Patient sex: M
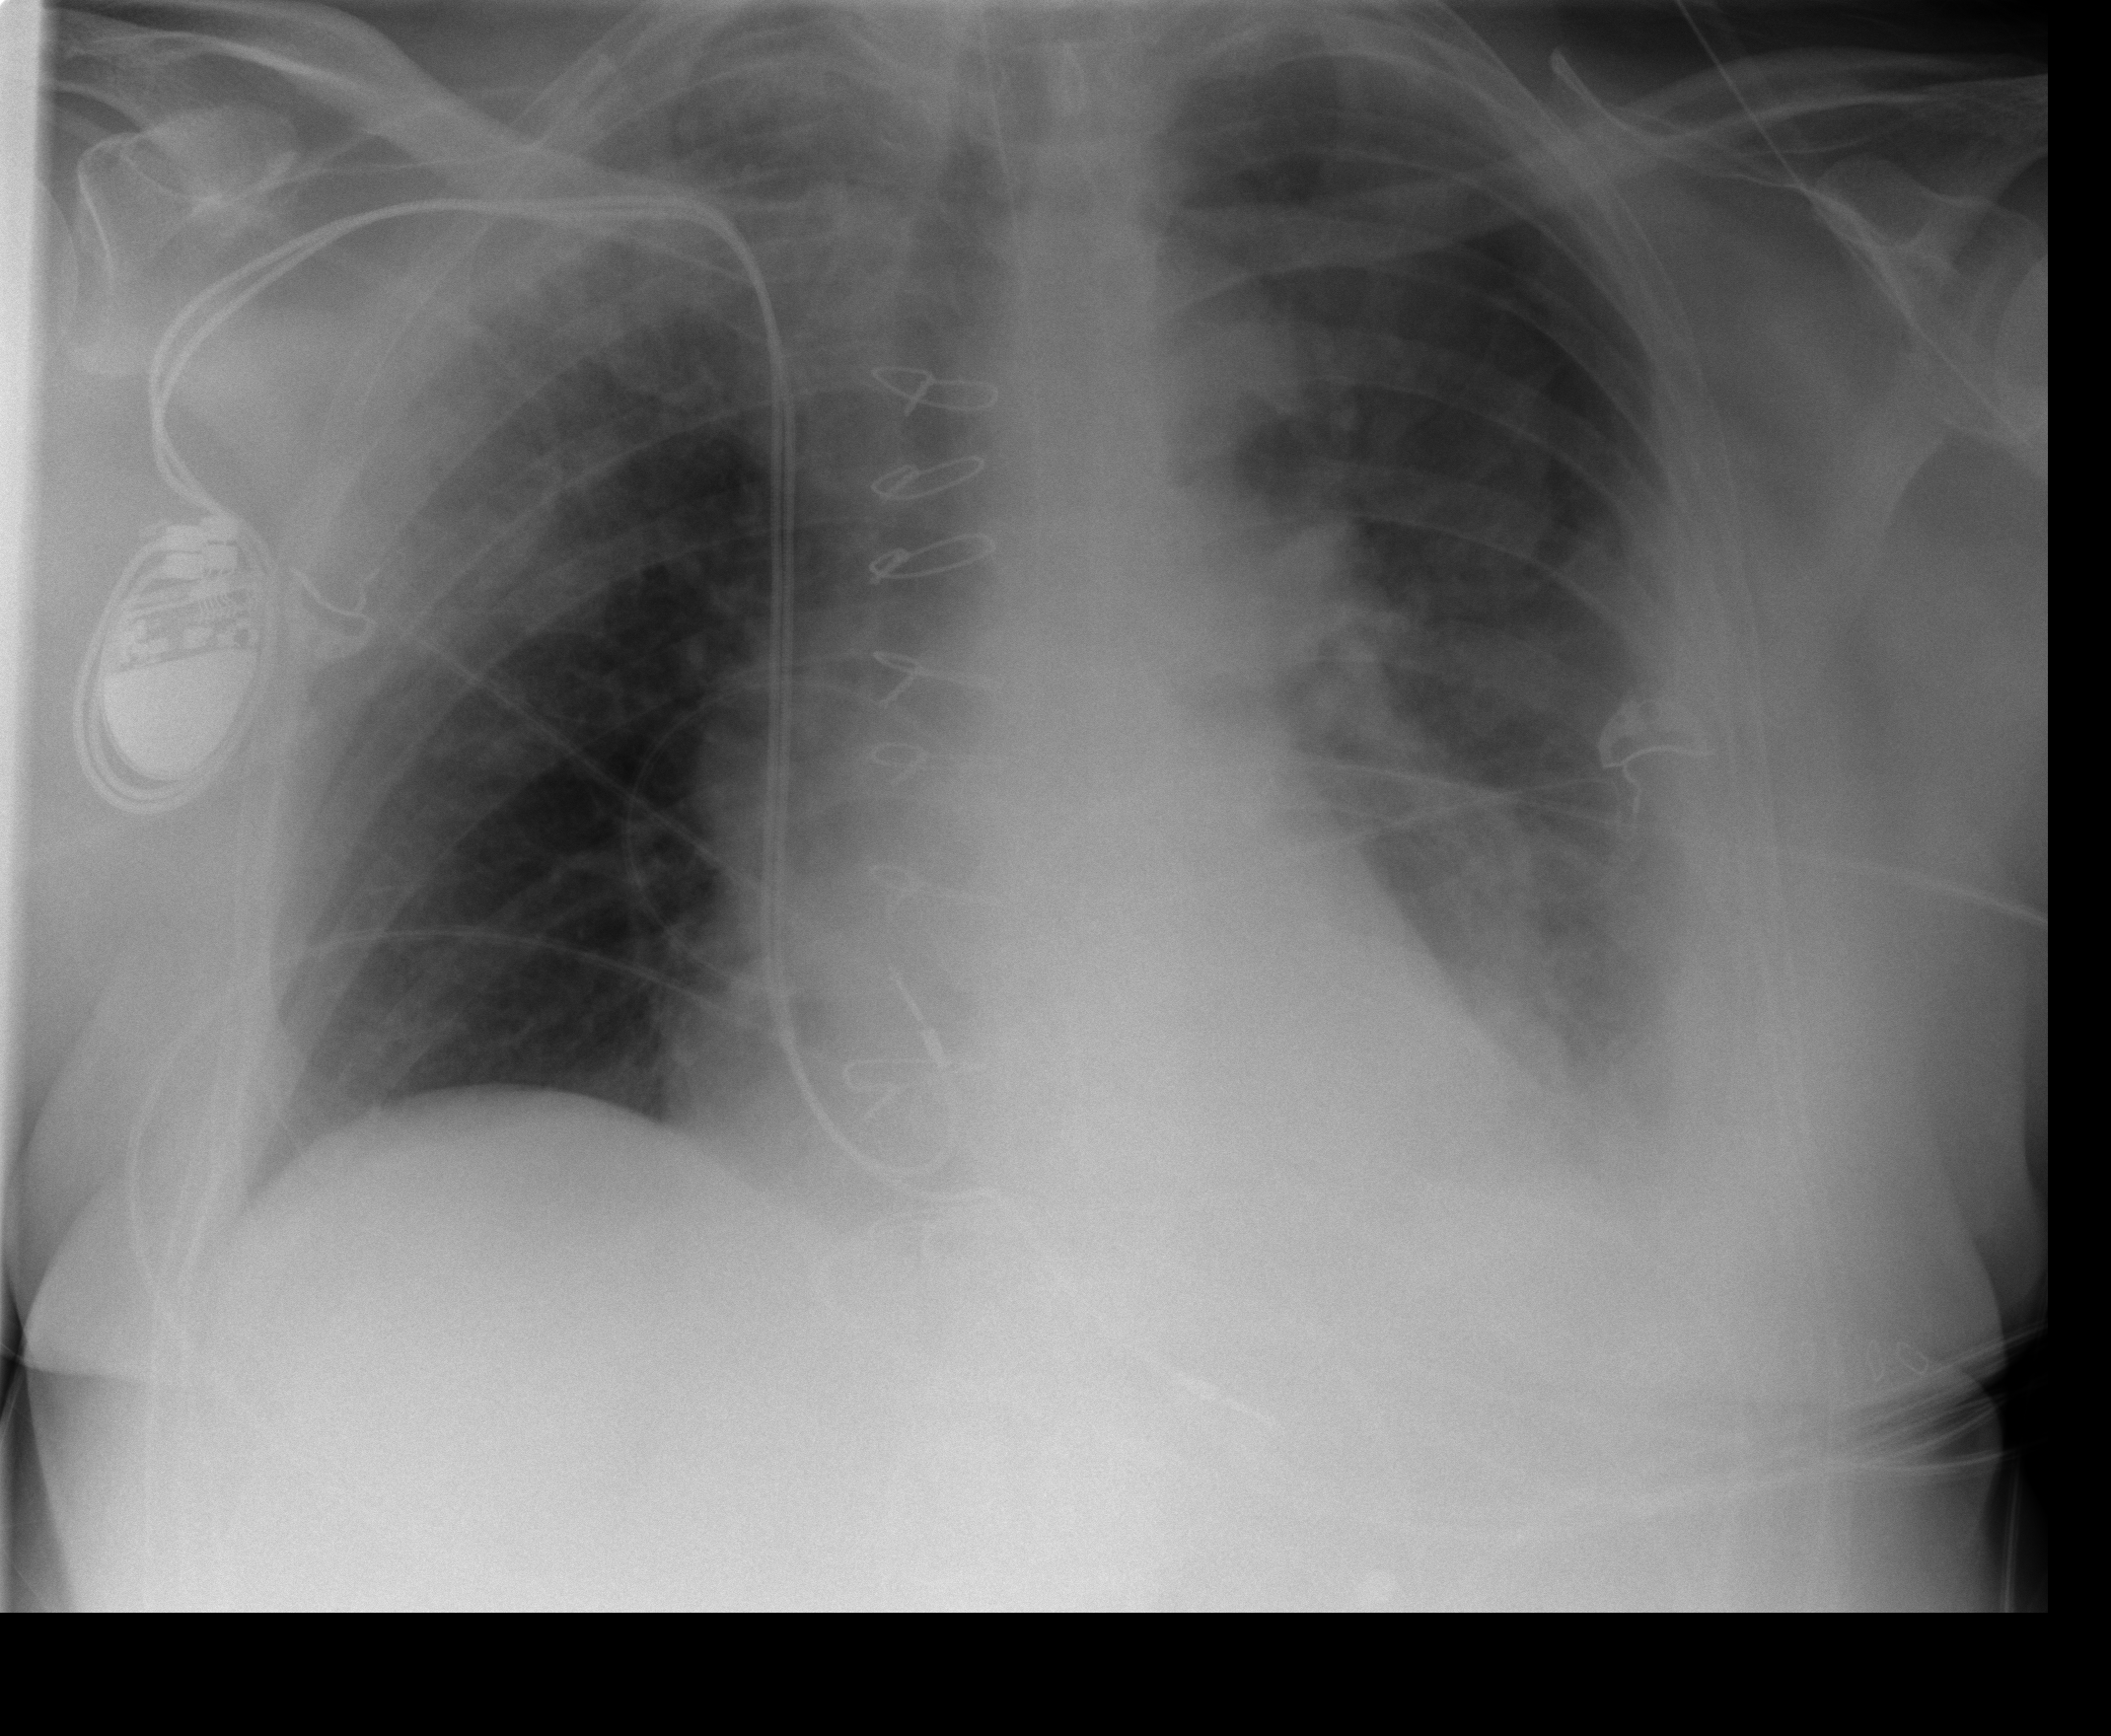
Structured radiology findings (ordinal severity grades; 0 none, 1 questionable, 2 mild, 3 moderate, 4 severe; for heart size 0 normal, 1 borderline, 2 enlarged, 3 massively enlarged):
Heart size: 0
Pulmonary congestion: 2
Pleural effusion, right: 0
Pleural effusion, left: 2
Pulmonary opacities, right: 2
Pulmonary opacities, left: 3
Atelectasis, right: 0
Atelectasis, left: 2